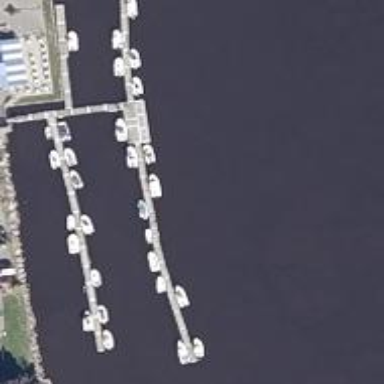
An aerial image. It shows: Man-made pier.